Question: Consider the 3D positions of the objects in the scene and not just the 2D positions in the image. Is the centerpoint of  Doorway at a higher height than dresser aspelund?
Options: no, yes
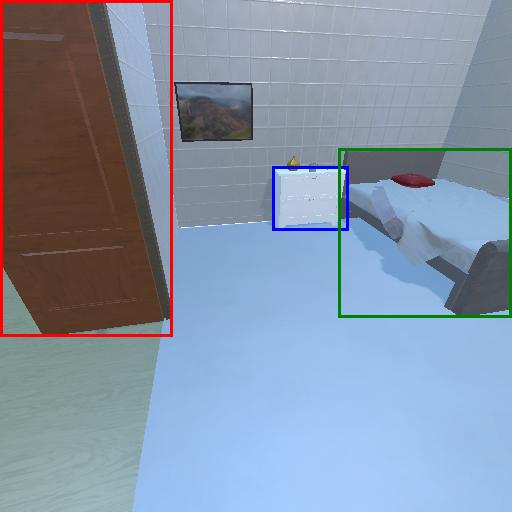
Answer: no